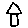
Label: house